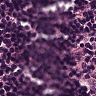
Metastatic tissue present: no